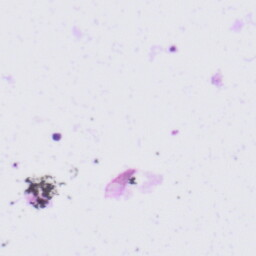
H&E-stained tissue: Tonsil